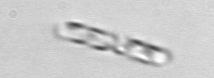
Label: Dactyliosolen_fragilissimus